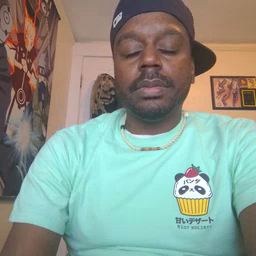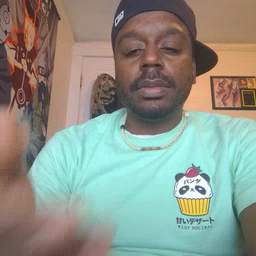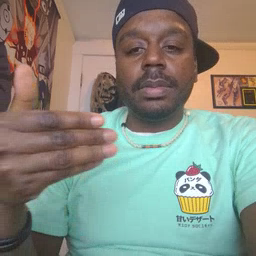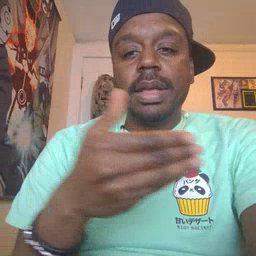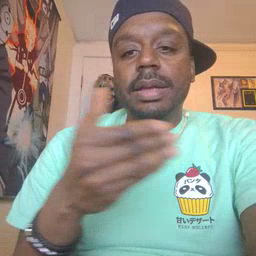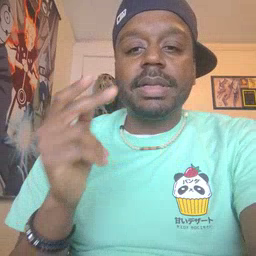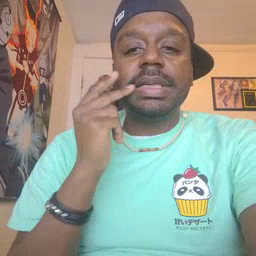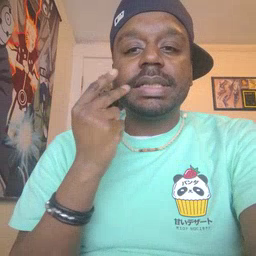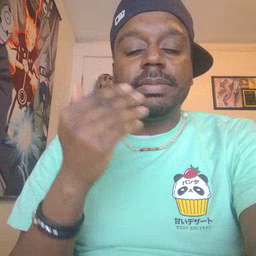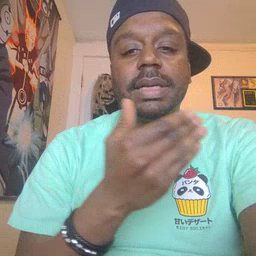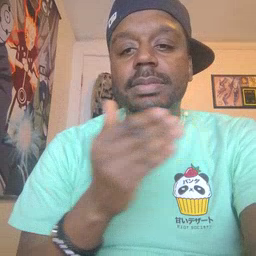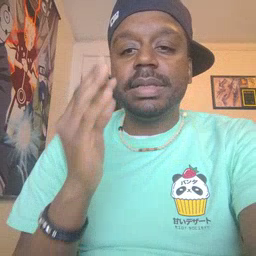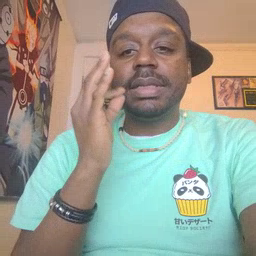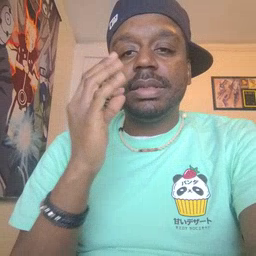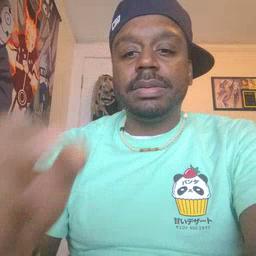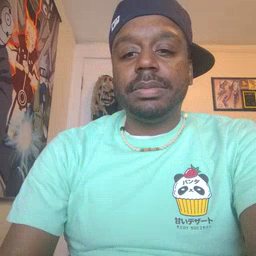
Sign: kitty